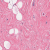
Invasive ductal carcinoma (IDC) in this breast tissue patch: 0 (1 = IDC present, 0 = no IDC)